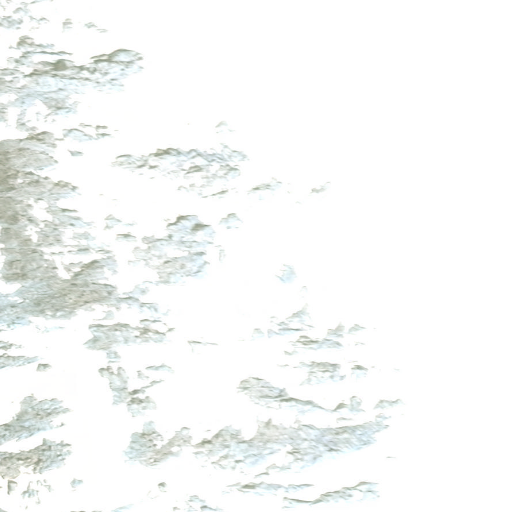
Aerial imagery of ridge(s) in Alaska named The Wall containing only unknown